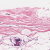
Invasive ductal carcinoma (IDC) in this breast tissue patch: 0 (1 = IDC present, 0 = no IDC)